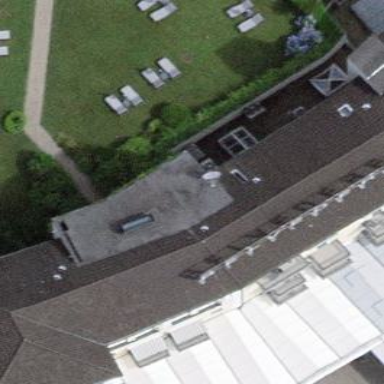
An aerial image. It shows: Hotel building.